Question: Does anyone know how I can save a page as pdf in php?
Example:
I have a page that is able to catch the users signature. Now I would like to create a button on the page that will convert the page into pdf so that the file can be saved to a folder.
Below you can see what the signature page looks like:

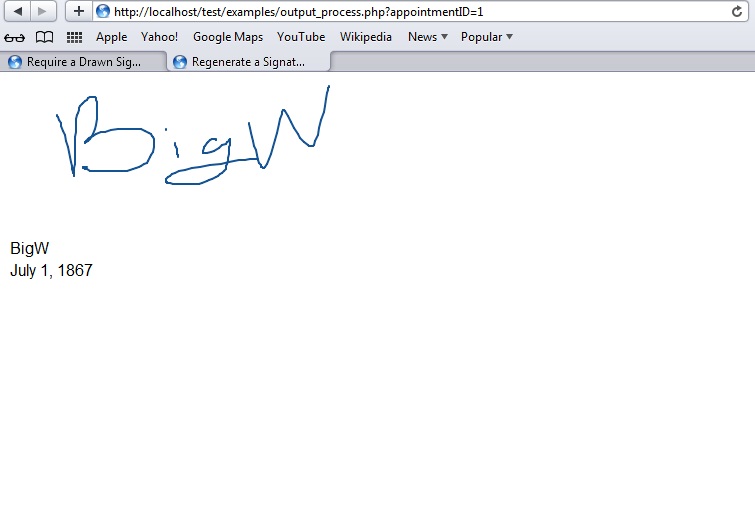
Answer: There are a number of PHP PDF API and tools which convert or wrap up html content including drawings, links and images etc.
A very good thread from StackOverflow :
1. Convert HTML to PDF using PHP